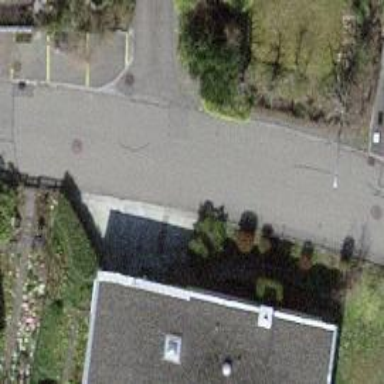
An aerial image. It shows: Residential road with asphalt surface and no sidewalks.